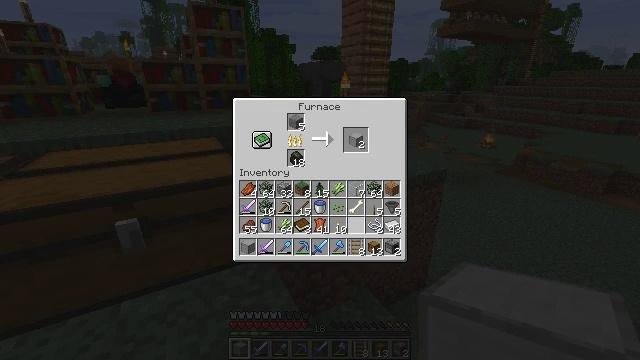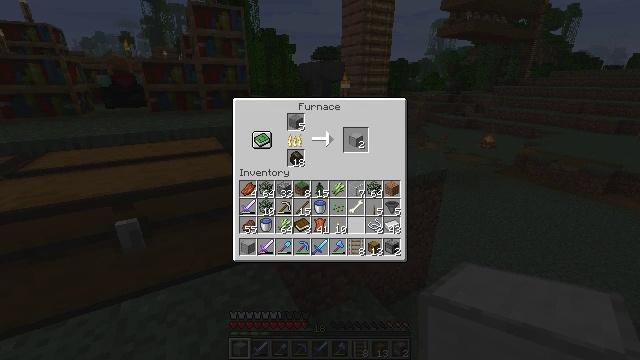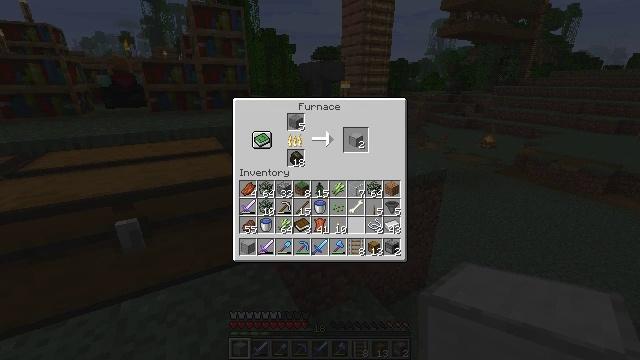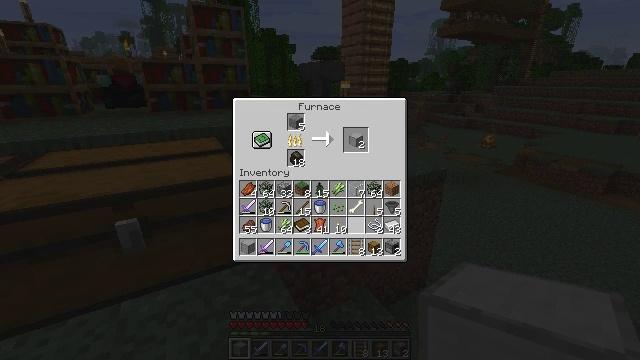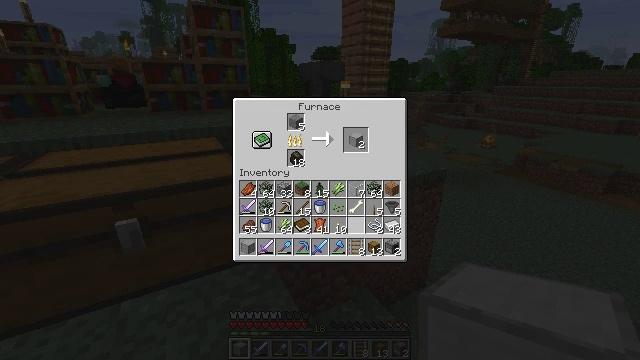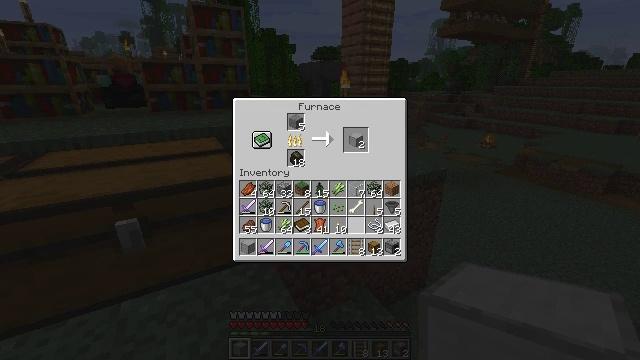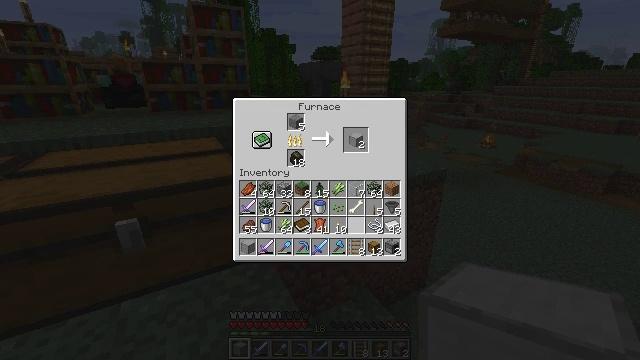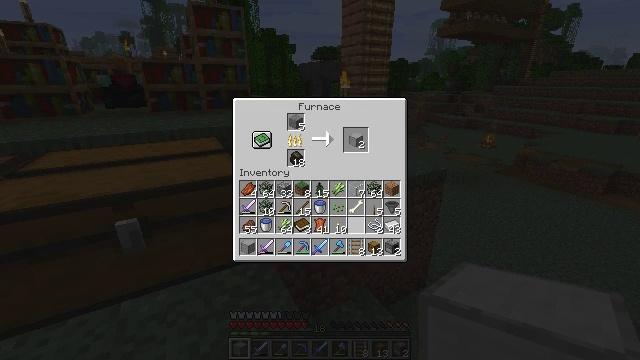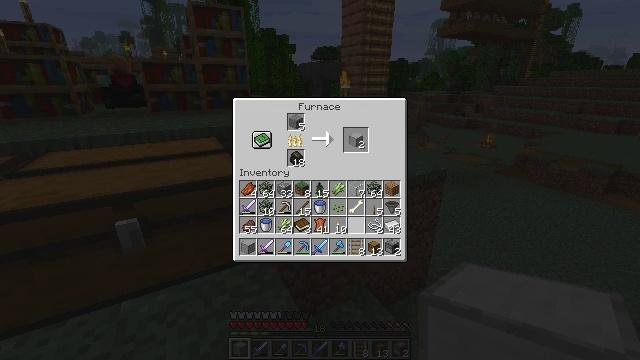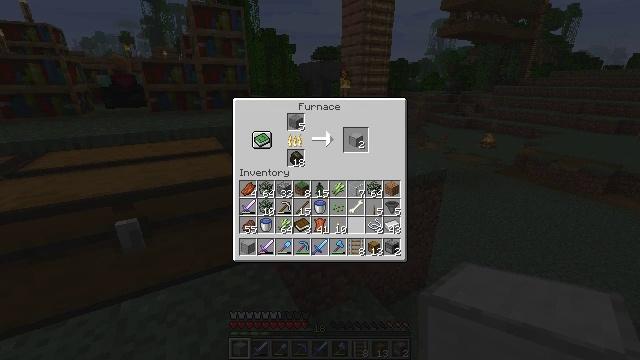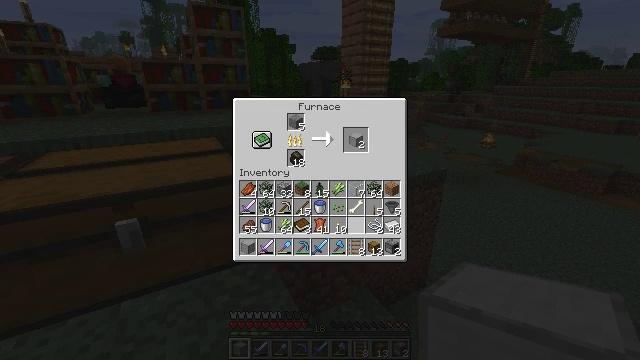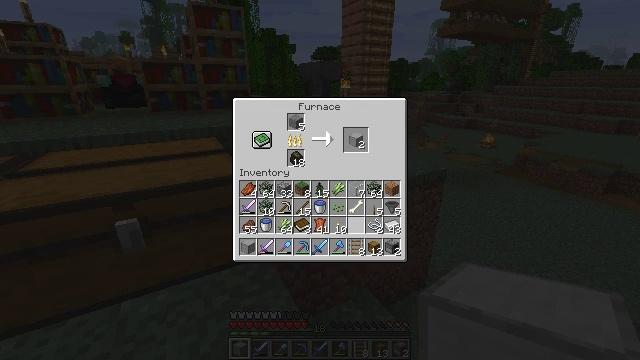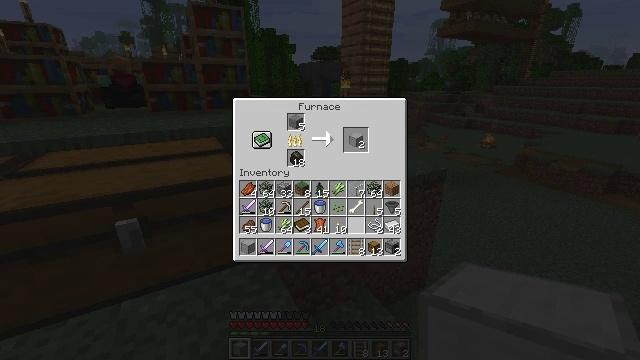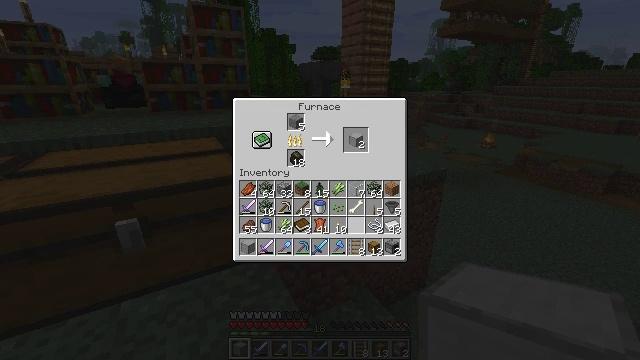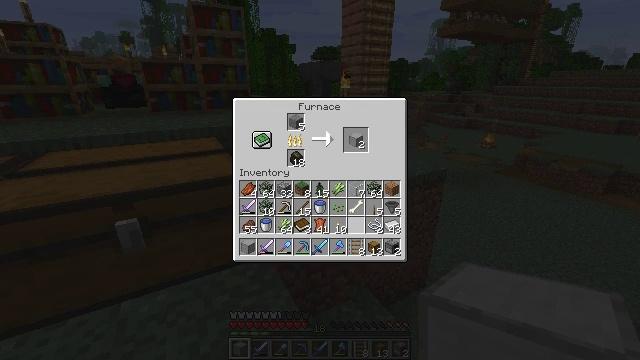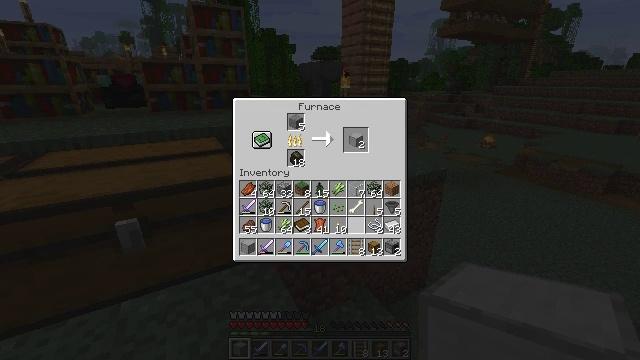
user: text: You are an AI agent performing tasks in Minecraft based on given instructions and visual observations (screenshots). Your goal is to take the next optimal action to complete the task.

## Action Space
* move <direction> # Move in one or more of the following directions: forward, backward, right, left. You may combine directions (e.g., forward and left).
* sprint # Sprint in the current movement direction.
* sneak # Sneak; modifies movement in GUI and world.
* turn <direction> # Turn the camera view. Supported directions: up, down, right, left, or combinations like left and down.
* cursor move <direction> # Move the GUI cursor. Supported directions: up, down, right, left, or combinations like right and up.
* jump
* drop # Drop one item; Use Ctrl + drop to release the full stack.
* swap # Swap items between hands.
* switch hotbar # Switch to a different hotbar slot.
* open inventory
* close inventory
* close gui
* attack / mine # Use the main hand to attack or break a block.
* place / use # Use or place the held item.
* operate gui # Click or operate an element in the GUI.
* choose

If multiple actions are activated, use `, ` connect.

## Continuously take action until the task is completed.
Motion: motion action
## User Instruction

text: Turn regular stone into smooth stone by smelting in the furnace.
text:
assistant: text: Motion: no_op
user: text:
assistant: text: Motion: no_op
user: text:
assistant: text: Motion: no_op
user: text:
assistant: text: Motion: no_op
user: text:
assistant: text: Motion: no_op
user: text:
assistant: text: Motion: no_op
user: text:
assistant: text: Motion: no_op
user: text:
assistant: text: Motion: no_op
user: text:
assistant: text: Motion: no_op
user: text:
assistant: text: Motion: no_op
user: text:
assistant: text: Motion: no_op
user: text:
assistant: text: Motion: no_op
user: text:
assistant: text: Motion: no_op
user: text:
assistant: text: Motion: no_op
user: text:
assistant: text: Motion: no_op
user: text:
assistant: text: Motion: no_op
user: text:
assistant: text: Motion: no_op
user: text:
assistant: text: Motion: no_op
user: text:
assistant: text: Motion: no_op
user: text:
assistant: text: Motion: no_op
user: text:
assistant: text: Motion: no_op
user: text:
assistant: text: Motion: no_op
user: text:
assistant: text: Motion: no_op
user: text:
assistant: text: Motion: no_op
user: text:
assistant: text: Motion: no_op
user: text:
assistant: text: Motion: no_op
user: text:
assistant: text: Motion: no_op
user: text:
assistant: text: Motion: no_op
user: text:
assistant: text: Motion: no_op
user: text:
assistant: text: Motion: no_op